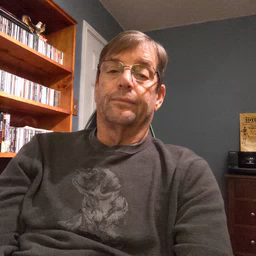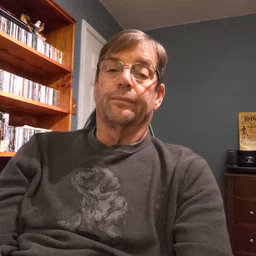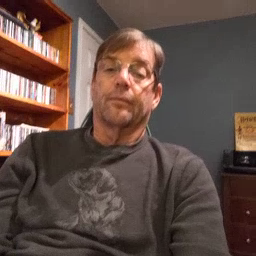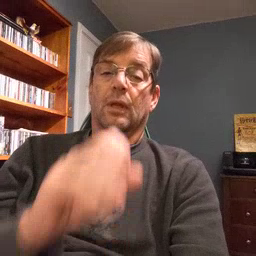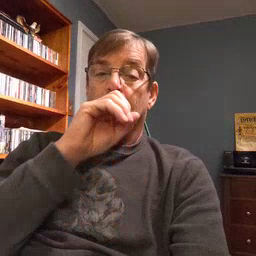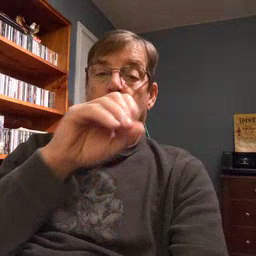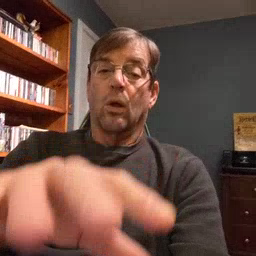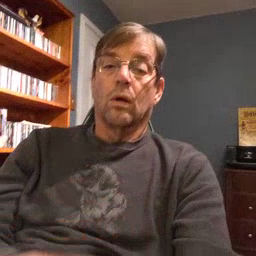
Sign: blow